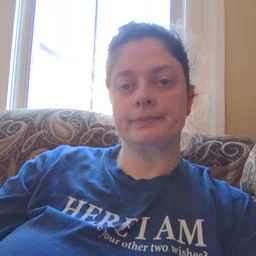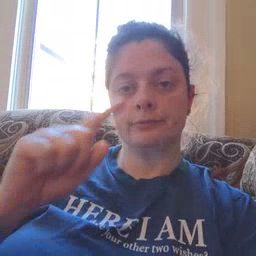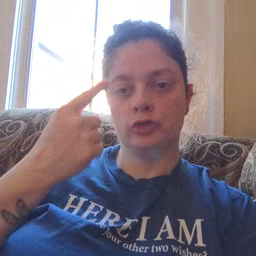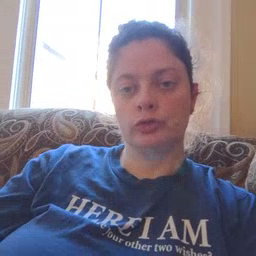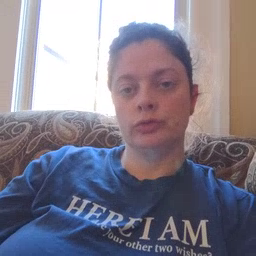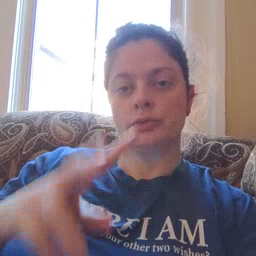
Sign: first